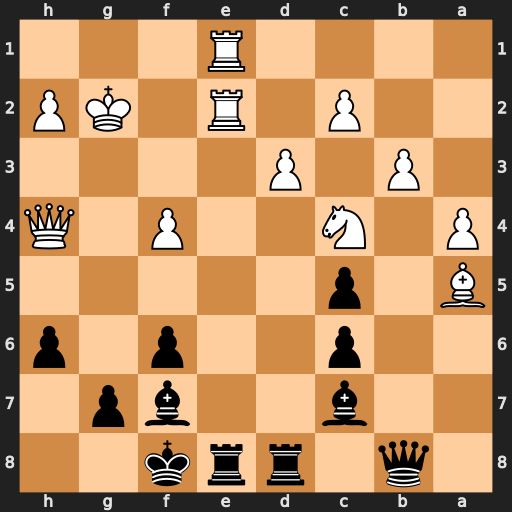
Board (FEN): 1q1rrk2/2b2bp1/2p2p1p/B1p5/P1N2P1Q/1P1P4/2P1R1KP/4R3
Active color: b
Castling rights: -
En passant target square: -
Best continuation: Rxe2+ Rxe2 Bxc4